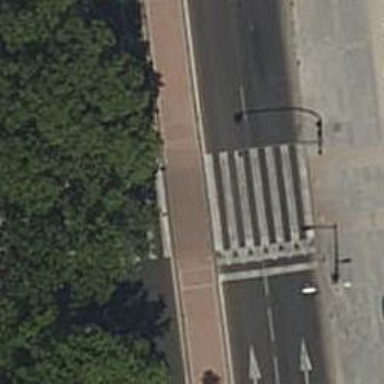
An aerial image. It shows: Kerb serving as barrier.